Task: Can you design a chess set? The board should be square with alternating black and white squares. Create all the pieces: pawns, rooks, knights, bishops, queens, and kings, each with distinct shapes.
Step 1593:
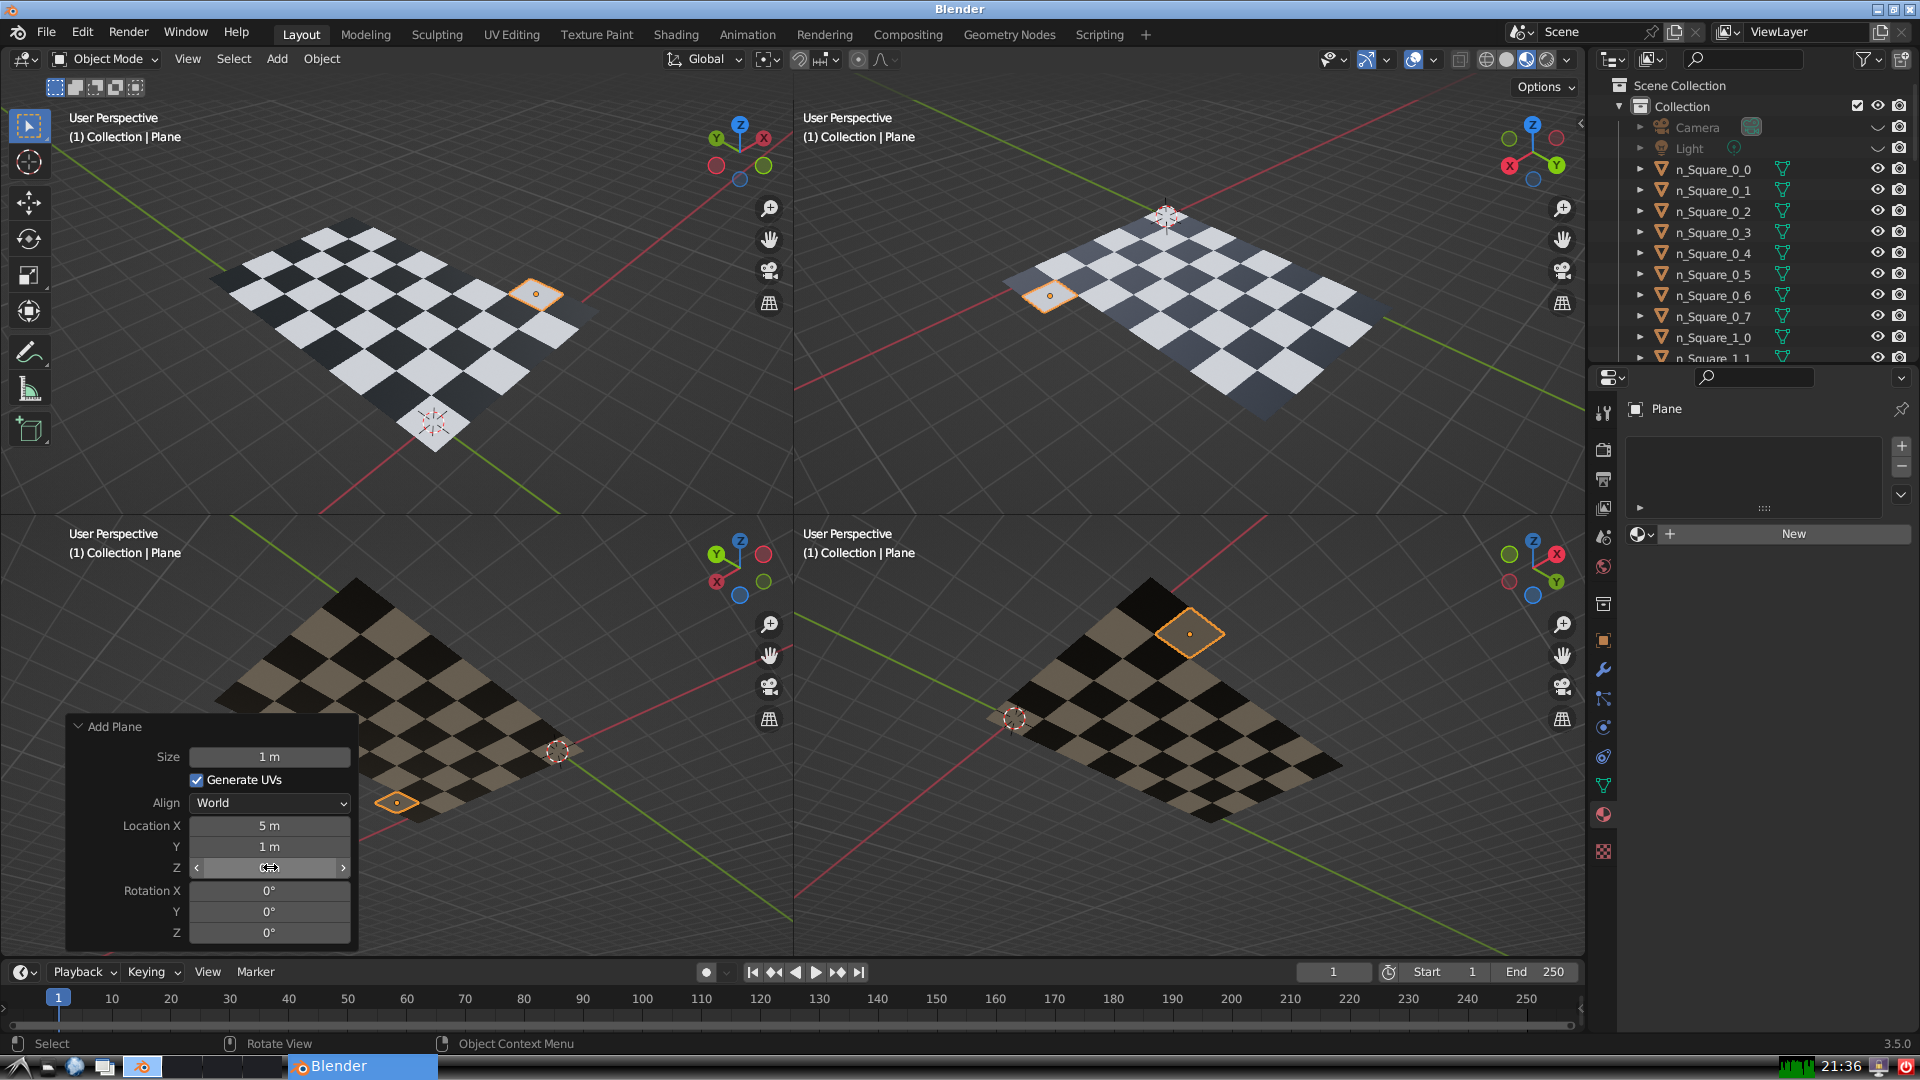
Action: {"mouse_move": [960, 540]}